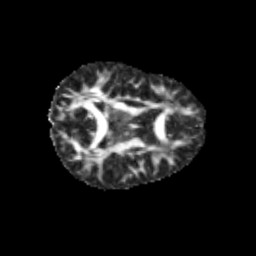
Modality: FA
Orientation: axial
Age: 14
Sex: female
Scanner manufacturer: siemens
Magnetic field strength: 3 T
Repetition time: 3.8 s
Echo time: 0.07 s